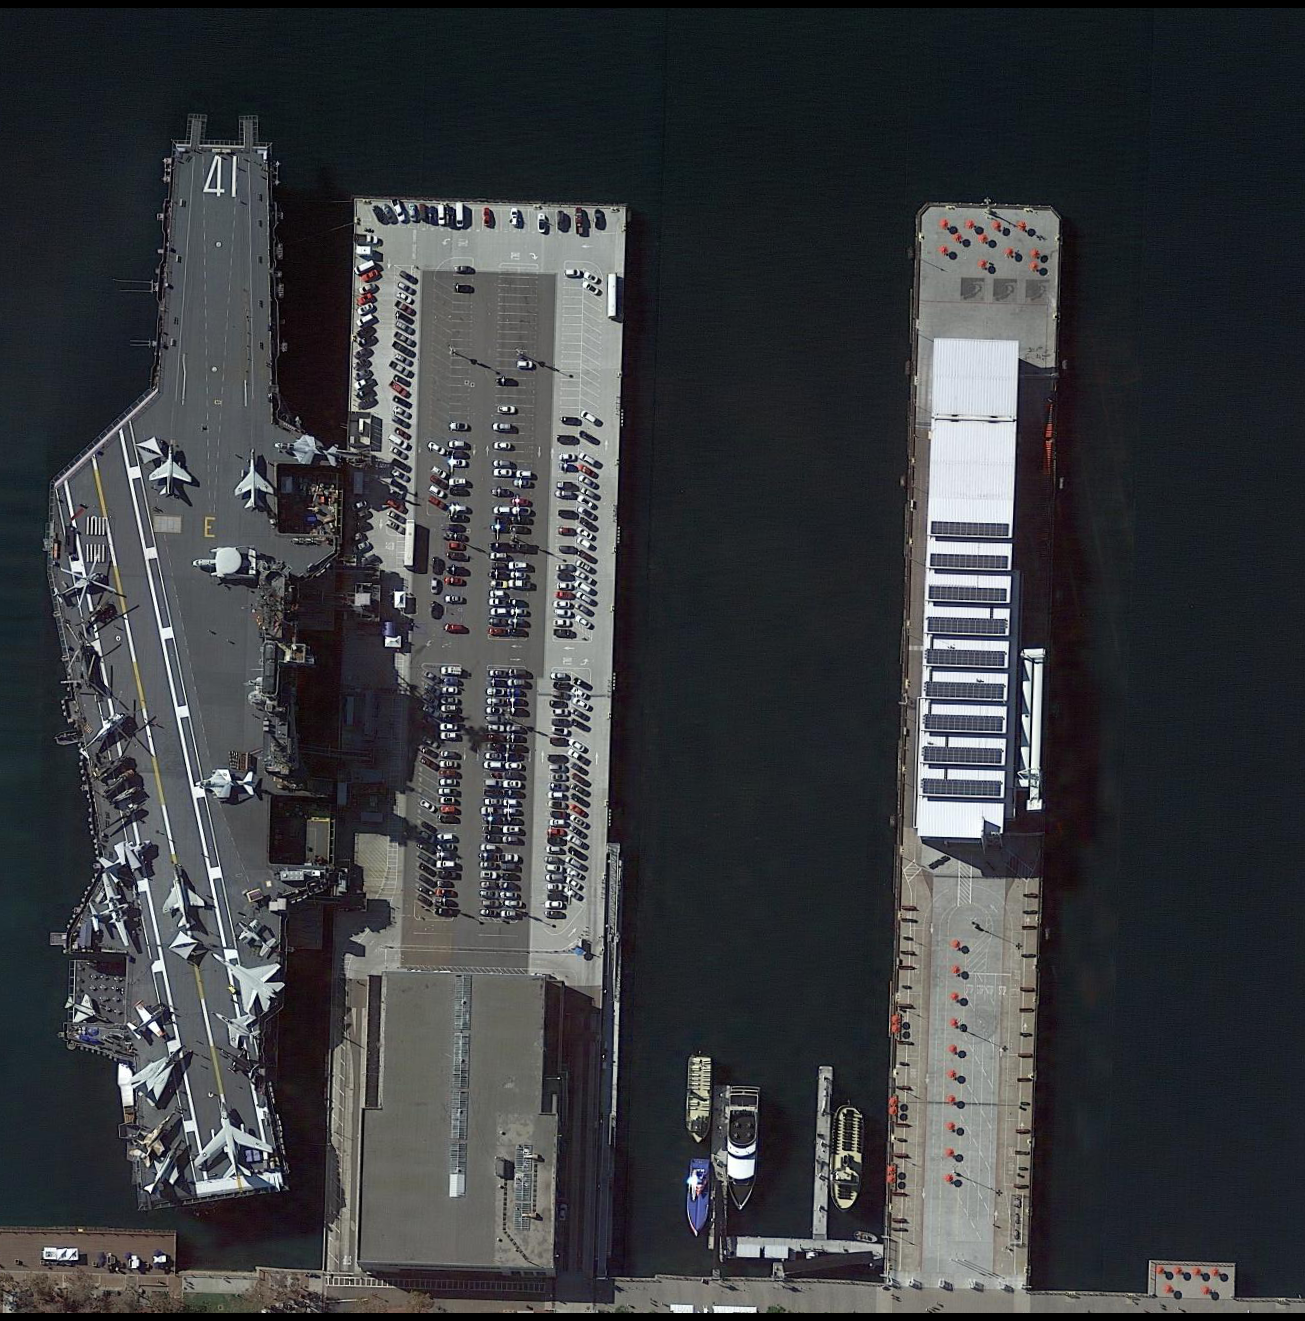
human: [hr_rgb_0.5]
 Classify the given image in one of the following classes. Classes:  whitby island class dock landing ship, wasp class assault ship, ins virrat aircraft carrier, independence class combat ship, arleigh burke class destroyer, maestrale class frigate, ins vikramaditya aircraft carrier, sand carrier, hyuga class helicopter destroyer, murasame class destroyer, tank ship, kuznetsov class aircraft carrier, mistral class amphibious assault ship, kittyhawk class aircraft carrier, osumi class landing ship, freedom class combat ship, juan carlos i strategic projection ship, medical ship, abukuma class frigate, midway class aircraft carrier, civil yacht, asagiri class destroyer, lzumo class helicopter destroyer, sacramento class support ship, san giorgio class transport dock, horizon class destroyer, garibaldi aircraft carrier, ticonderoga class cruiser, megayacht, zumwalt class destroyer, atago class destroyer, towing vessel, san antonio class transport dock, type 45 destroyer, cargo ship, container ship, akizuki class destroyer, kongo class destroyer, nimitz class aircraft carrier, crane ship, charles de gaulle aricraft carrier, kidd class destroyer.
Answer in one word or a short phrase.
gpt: Midway class aircraft carrier